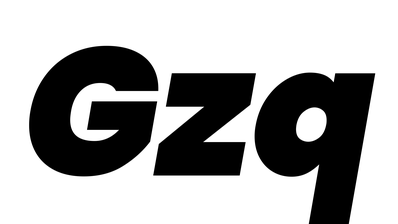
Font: Poppins-BlackItalic